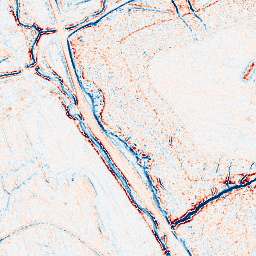
Category: edge_preserving
Decomposition family: anisotropic_diffusion
Decomposition parameters: iterations: 5
kappa: 30
gamma: 0.2
Upsampling method: quadratic
Upsampling parameters: scale: 4
Upsampling scale: 4